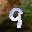
Label: 9